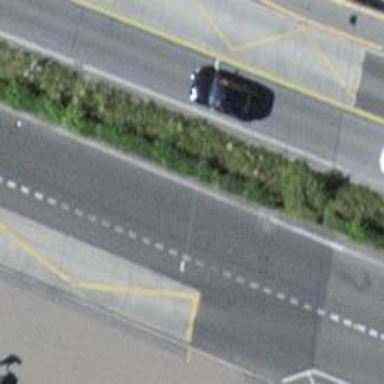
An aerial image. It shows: Bus stop for trolleybuses with designated stop position.